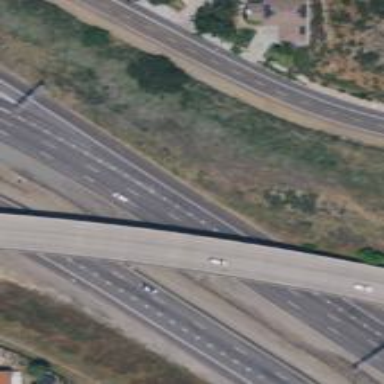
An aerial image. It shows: Motorway junction.